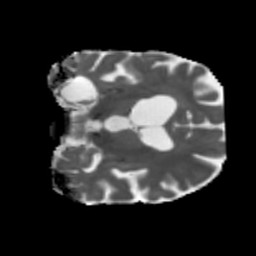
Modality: MD
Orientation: coronal
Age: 75
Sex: male
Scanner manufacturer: siemens
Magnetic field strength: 3 T
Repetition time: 5.47 s
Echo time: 0.0854 s